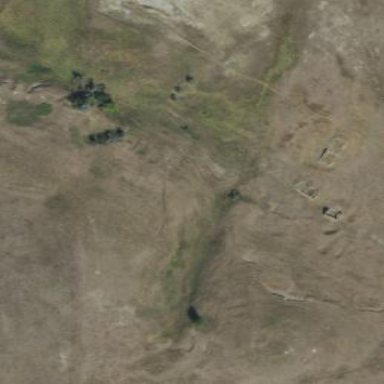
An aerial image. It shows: Historic ruins on farm.